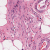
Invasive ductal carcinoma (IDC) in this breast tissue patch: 0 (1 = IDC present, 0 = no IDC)